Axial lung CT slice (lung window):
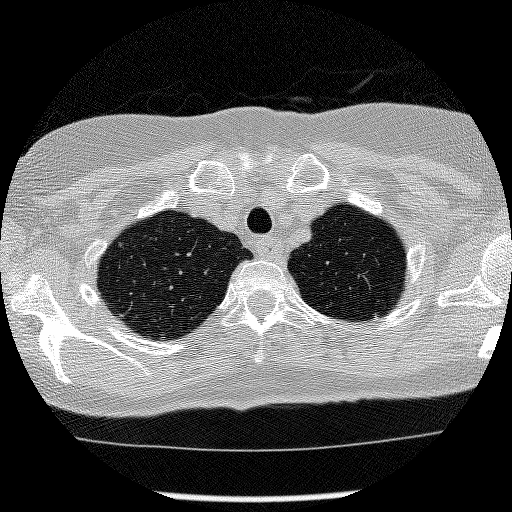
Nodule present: no